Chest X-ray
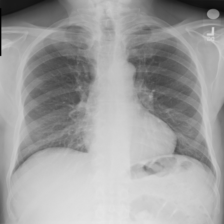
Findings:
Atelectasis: negative
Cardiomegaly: negative
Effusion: negative
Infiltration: negative
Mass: negative
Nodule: negative
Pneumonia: negative
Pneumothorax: negative
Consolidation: negative
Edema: negative
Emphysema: negative
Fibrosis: negative
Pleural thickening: positive
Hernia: negative